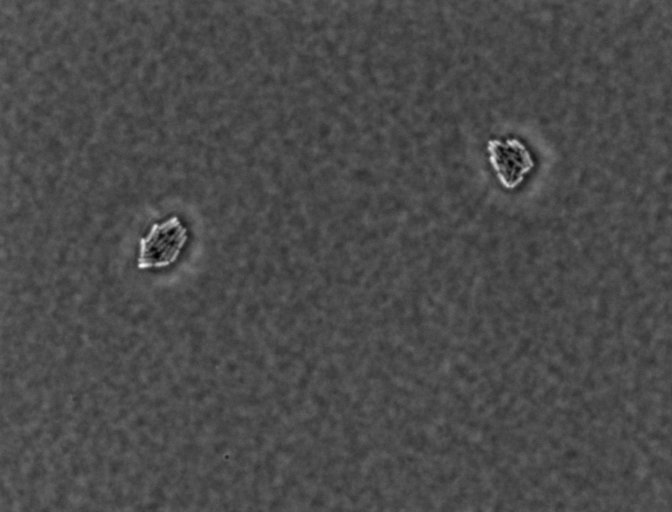
Escherichia coli 1612